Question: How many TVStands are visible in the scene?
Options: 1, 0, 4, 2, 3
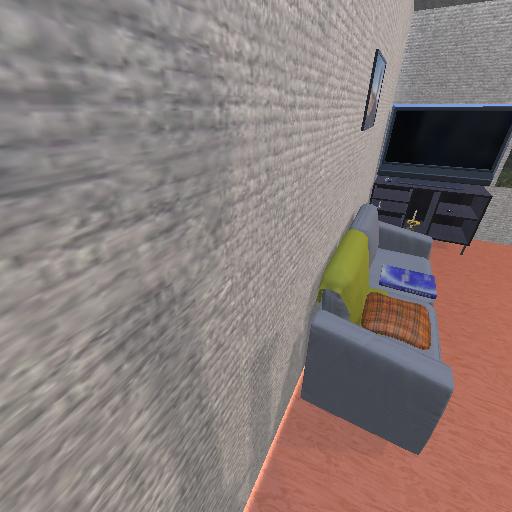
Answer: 1